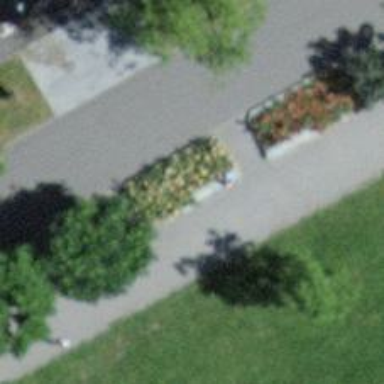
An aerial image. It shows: Avenue of broadleaved trees.